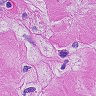
Metastatic tissue present: yes